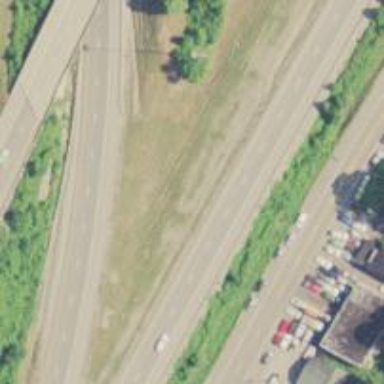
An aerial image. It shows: Motorway.